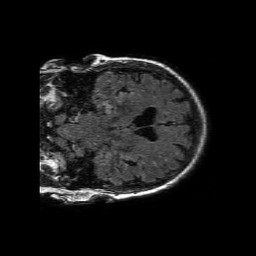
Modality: FLAIR
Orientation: coronal
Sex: female
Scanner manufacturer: philips
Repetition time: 11 s
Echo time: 0.125 s